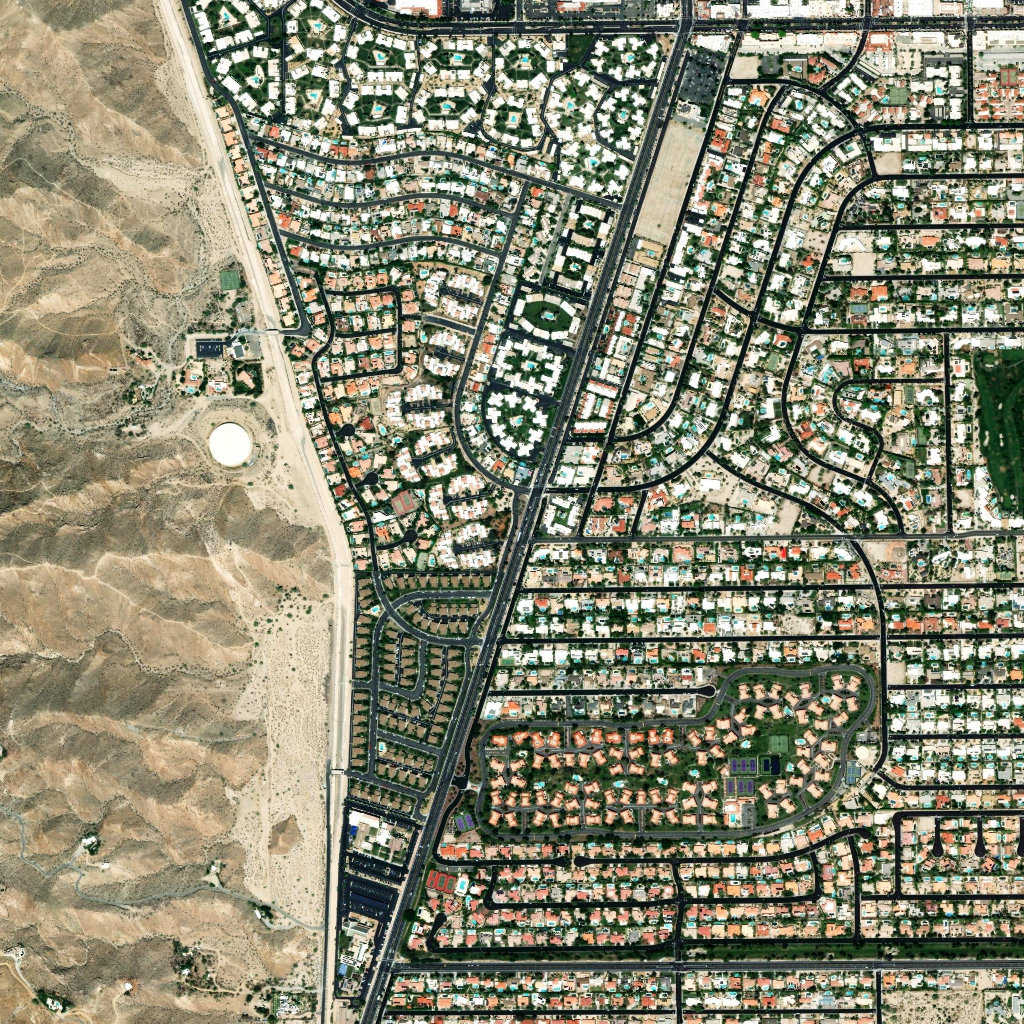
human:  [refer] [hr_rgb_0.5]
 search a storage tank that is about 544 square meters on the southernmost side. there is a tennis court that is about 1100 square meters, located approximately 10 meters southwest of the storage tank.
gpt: <box>[[83, 72, 85, 74, 0]]</box>

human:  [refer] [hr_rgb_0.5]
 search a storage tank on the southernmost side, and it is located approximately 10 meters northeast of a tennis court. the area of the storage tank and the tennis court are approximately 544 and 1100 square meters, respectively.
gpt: <box>[[83, 72, 85, 74, 0]]</box>

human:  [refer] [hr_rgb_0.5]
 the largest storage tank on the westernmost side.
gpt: <box>[[19, 40, 25, 46, 0]]</box>